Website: lowes
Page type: receipt
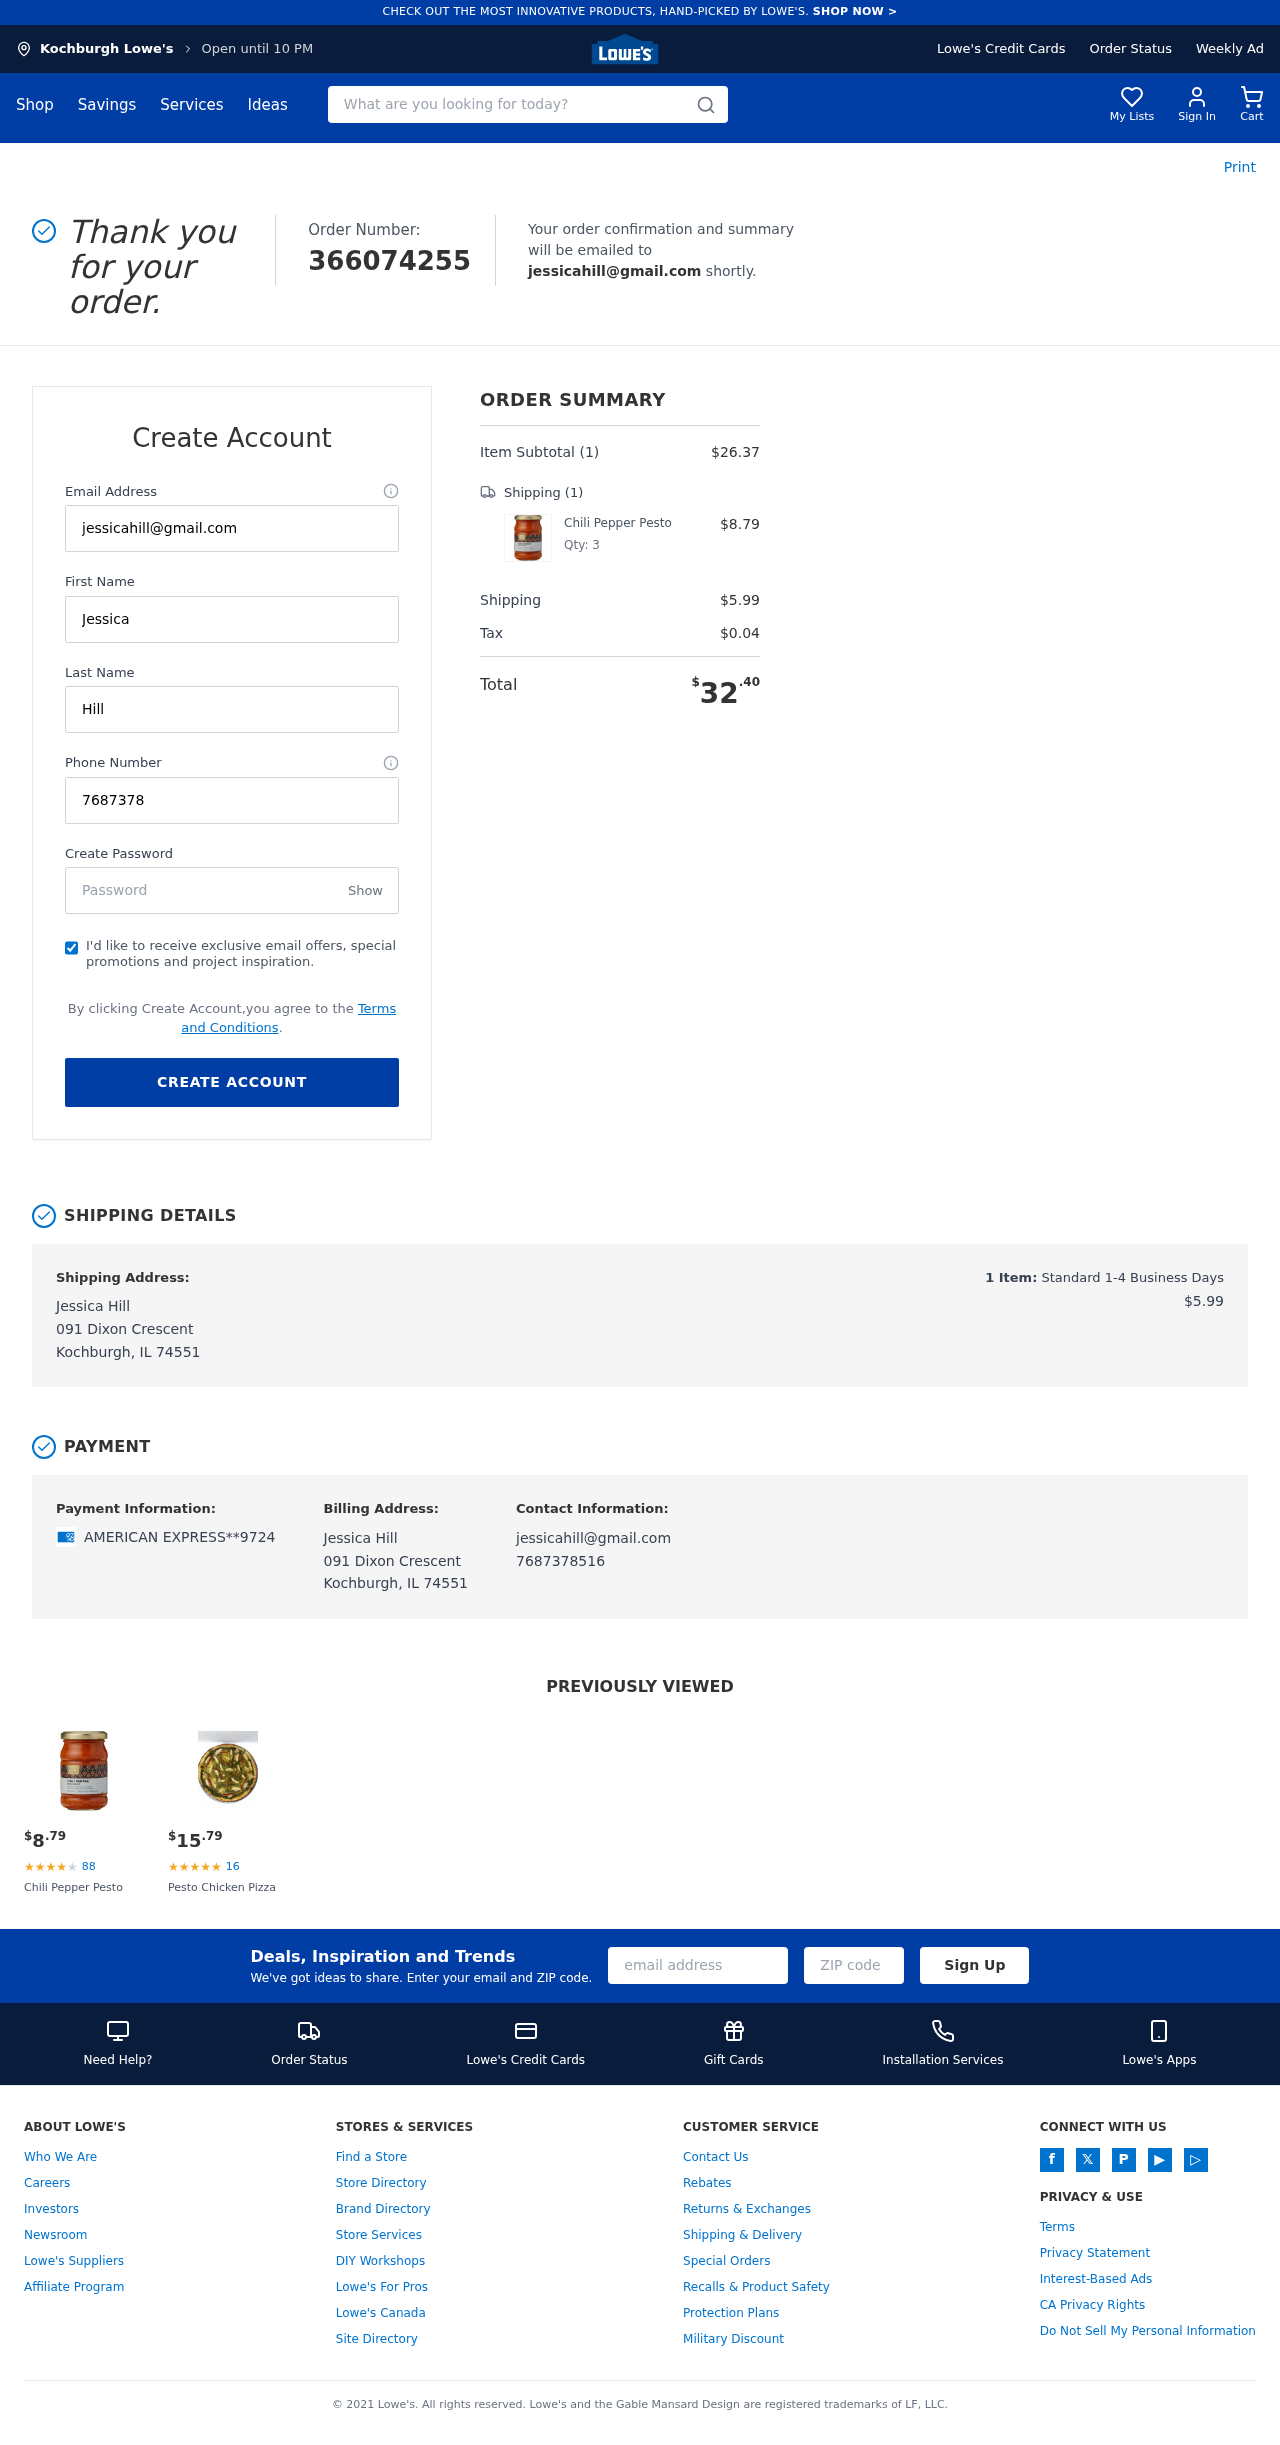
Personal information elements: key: PII_CARD_LAST4
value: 9724
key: PII_CARD_TYPE
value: AMERICAN EXPRESS
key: PII_CITY
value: Kochburgh
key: PII_EMAIL
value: jessicahill@gmail.com
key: PII_FULLNAME
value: Jessica Hill
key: PII_PHONE
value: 7687378516
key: PII_STREET
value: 091 Dixon Crescent
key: PII_FIRSTNAME
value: Jessica
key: PII_LASTNAME
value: Hill
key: PII_CITY_STATE_ZIP
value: Kochburgh, IL 74551
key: PII_FULLNAME2
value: Jessica Hill
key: PII_FULLNAME3
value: Jessica Hill
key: PII_FIRSTNAME2
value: Jessica
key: PII_FIRSTNAME3
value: Jessica
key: PII_LASTNAME2
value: Hill
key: PII_LASTNAME3
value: Hill
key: PII_FIRSTNAME_DERIVED
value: Jessica
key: PII_LASTNAME_DERIVED
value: Hill
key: PII_FULLNAME_DERIVED
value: Jessica Hill
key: PII_NAME_FULL_DERIVED
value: Jessica Hill
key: PII_POSTCODE
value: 74551
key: PII_STATE_ABBR
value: IL
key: PII_POSTCODE_FULL
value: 74551
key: PII_CITY_STATE
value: Kochburgh, IL
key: PII_POSTCODE_NUMERIC
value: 74551
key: PII_EMAIL2
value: jessicahill@gmail.com
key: PII_EMAIL3
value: jessicahill@gmail.com
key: PII_PHONE_LINE
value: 8516
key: PII_PHONE_SUFFIX
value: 8516
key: PII_PHONE2
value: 7687378516
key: PII_PHONE3
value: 7687378516
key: PII_PHONE_NUMERIC
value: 7687378516
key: PII_PHONE_LINE_NUMERIC
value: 8516
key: PII_PHONE_SUFFIX_NUMERIC
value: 8516
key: PII_PHONE2_NUMERIC
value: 7687378516
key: PII_PHONE3_NUMERIC
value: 7687378516
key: PII_PHONE_DIGITS
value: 7687378516
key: PII_PHONE_LAST4
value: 8516
Product elements: key: PRODUCT1_NAME
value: Chili Pepper Pesto
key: PRODUCT1_PRICE
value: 8.79
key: PRODUCT1_QUANTITY
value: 3
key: PRODUCT2_NAME
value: Pesto Chicken Pizza
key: PRODUCT2_NUM_RATINGS
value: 16
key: PRODUCT2_PRICE
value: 15.79
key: PRODUCT1_PRICE2
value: $8.79
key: PRODUCT1_RATING2
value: ★
★
★
★
★
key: PRODUCT1_NUM_RATINGS2
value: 88
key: PRODUCT1_NAME2
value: Chili Pepper Pesto
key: PRODUCT2_RATING
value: ★
★
★
★
★
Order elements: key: ORDER_ID
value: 366074255
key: ORDER_NUM_ITEMS
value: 1
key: ORDER_SUBTOTAL
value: $26.37
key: ORDER_NUM_ITEMS2
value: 1
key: ORDER_SHIPPING_COST
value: $5.99
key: ORDER_TAX
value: $0.04
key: ORDER_TOTAL
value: $32.40
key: ORDER_NUM_ITEMS3
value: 1
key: ORDER_SHIPPING_COST2
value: $5.99
Search elements: key: HEADER_SEARCH
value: What are you looking for today?